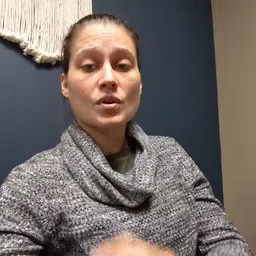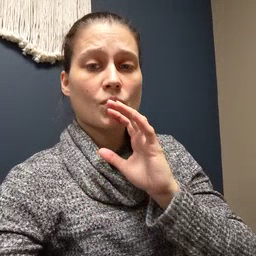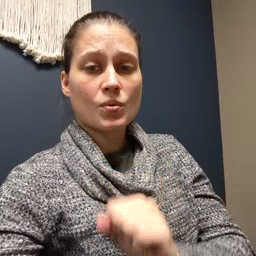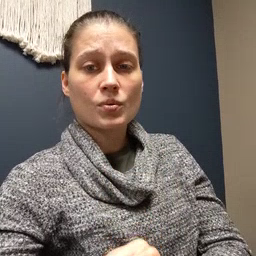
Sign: old